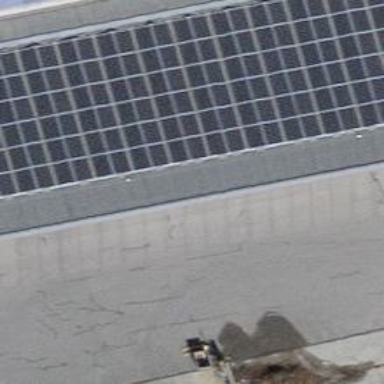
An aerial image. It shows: Solar photovoltaic panel generator.